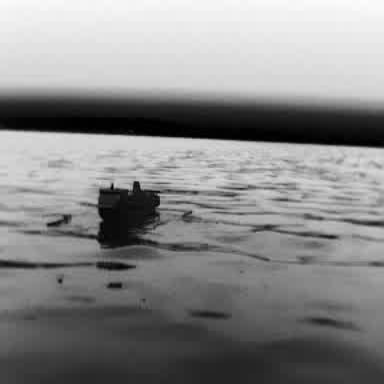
There is a container_ship in the infrared image.